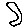
Label: moon